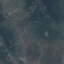
Land use / land cover class: HerbaceousVegetation